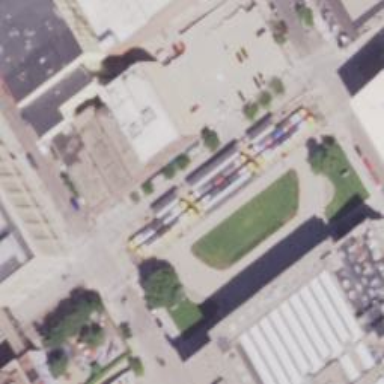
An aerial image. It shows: Light rail platform with shelter.